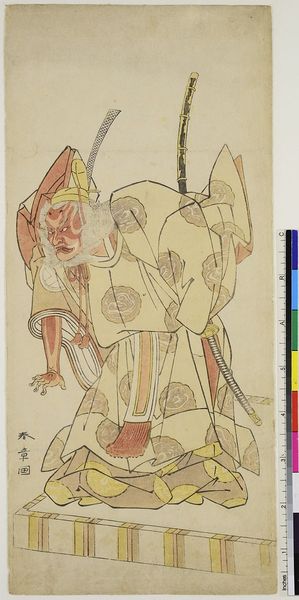
Künstler: Katsukawa Shunsh&#x14D;
Standort: Hamburg
Institution: Museum für Kunst und Gewerbe Hamburg
Schlagwörter: mann, alt, bart, kostüm, bühne, holzschnitt, papier, graphik, japanisch, schriftzeichen, druck, druckgraphik, druckgrafik, schwert, tracht, zeit, schauspieler, farbholzschnitt, schauspielerin, kimono, japaner, volkstracht, kabuki, edo, reproduktionen, druckerzeugnisse, japanishc